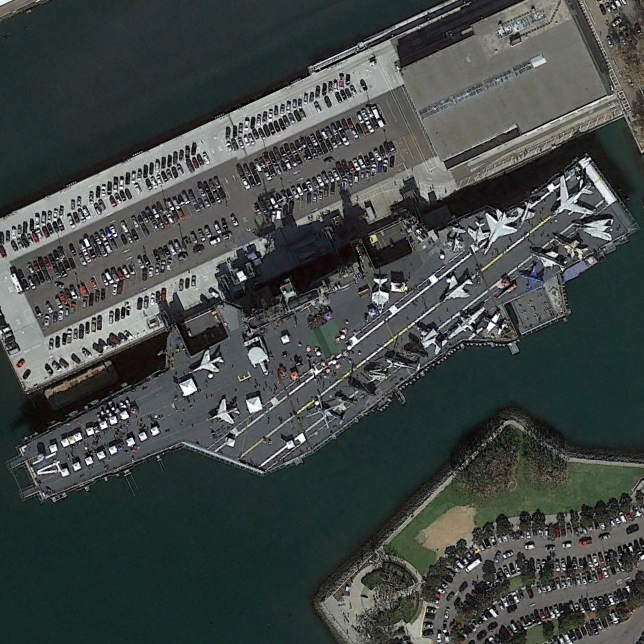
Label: aircraft_carrier